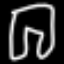
Label: pants